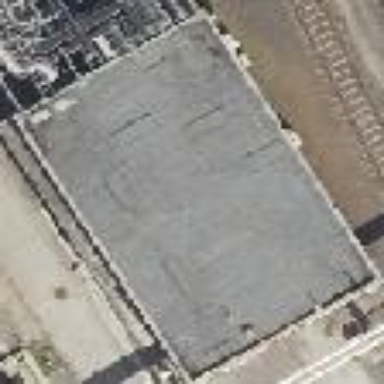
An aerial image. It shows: Industrial building.